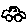
Label: car